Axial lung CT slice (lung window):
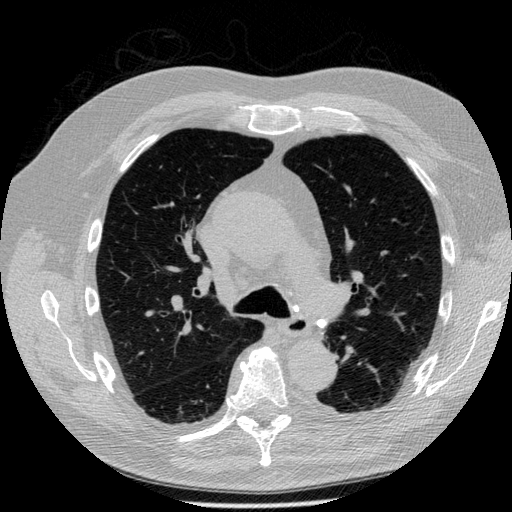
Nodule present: no